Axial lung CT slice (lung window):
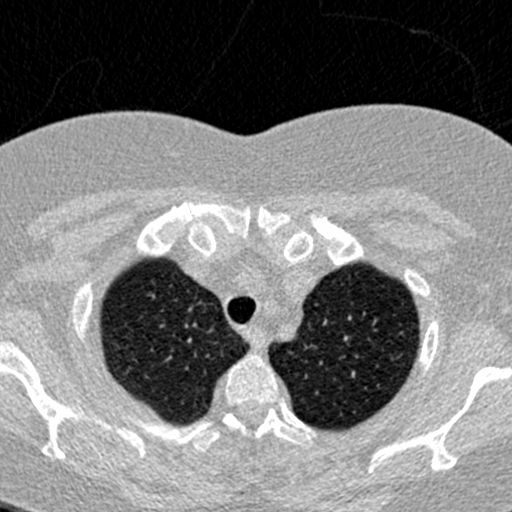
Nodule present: no